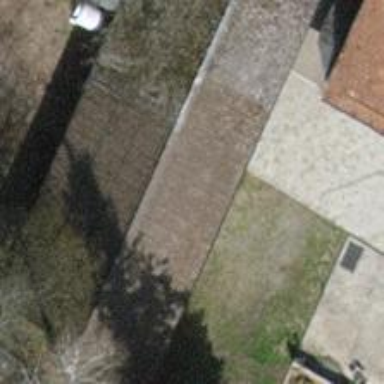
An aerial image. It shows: Building with tiled roof.